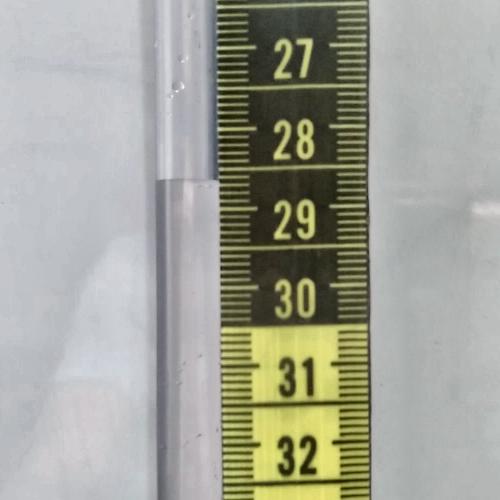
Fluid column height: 28.7 cm